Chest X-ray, PA view. Patient: 54 years old, sex F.
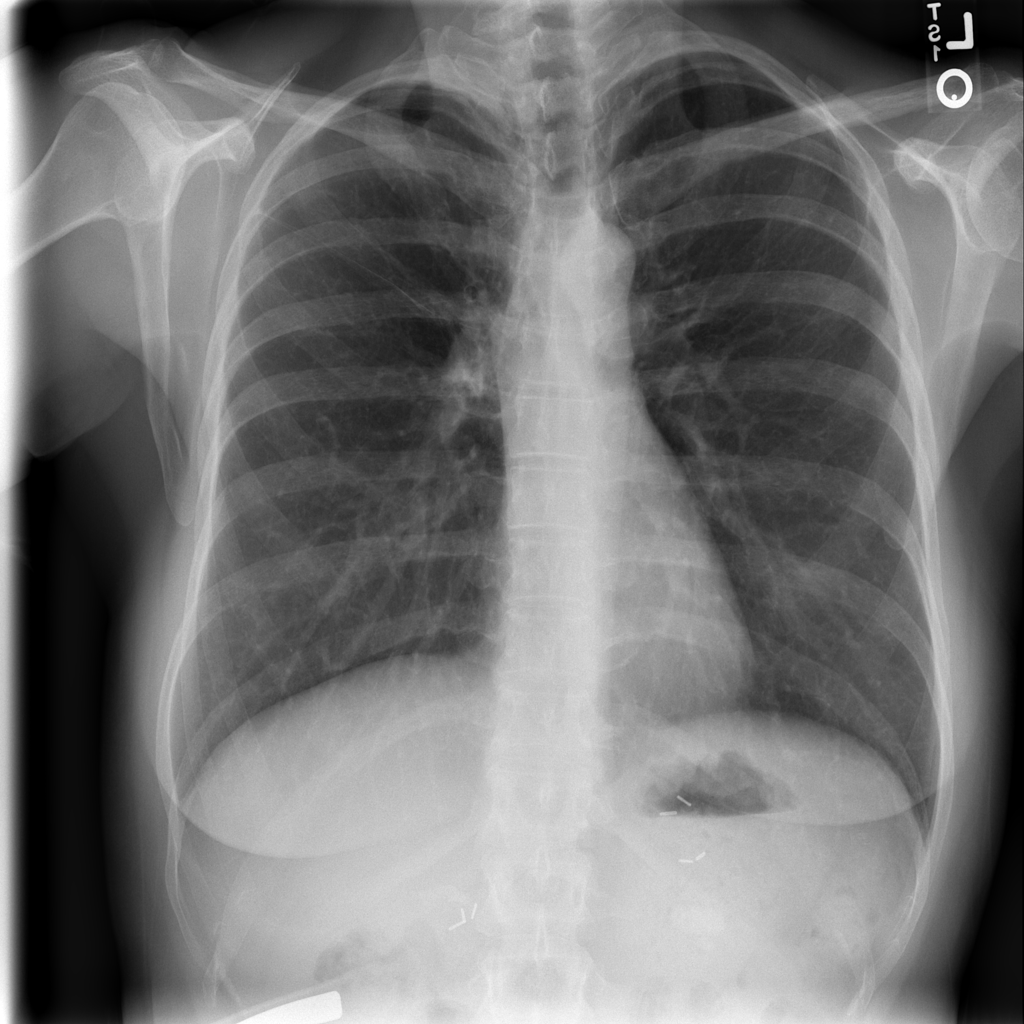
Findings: No Finding